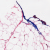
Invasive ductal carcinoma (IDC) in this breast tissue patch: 0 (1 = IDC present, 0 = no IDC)